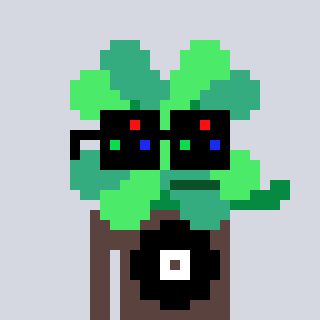
a pixel art character with square black sunglasses, a clover-shaped head and a darkbrown-colored body on a cool background